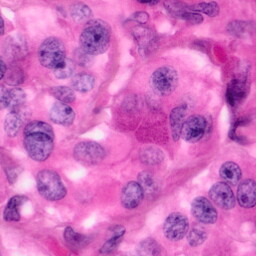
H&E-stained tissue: Pancreatic